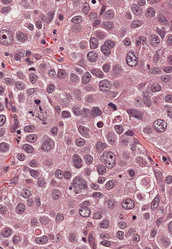
Tumor epithelial tissue: yes
Tumor-associated stroma tissue: no
Normal tissue: no